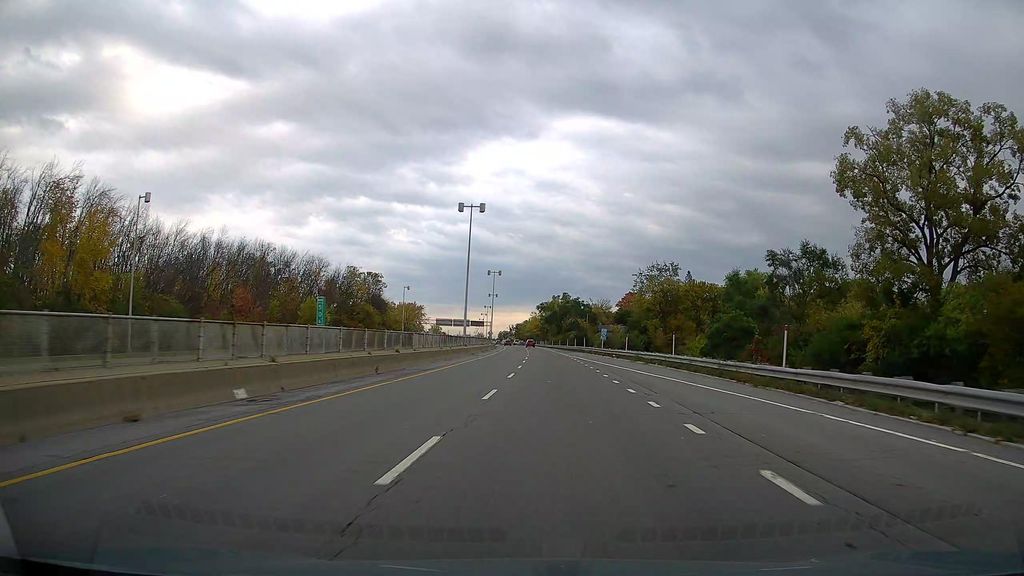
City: montreal